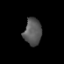
Tissue: prostate
Cell type: Myeloid cells
Senescence score: 0.2901
Nuclear area (px): 464
Mean DAPI intensity: 87.248